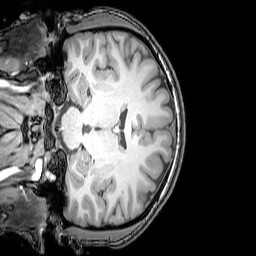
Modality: T1w
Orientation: coronal
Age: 25
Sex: male
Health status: healthy
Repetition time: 0.081 s
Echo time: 0.037 s